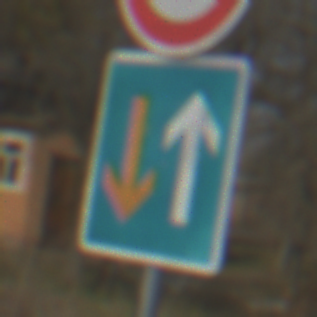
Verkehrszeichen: VorrangVorGegenverkehr
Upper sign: Geschwindigkeit40
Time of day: MorningAfternoon
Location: Outdoor (Suburban)
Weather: PartlyCloudy
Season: NotSpecified
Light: Natural